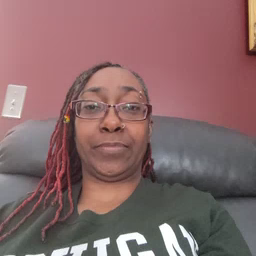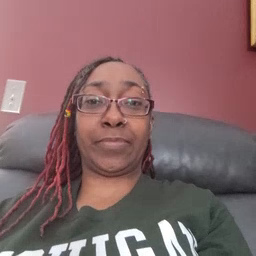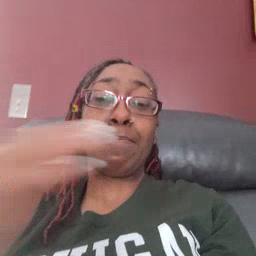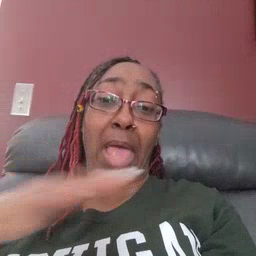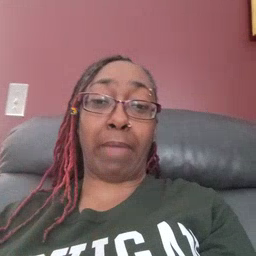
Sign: bad